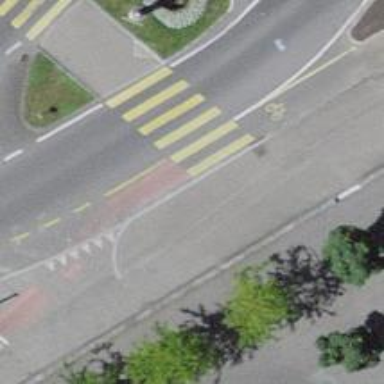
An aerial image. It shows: Kerb serving as barrier.